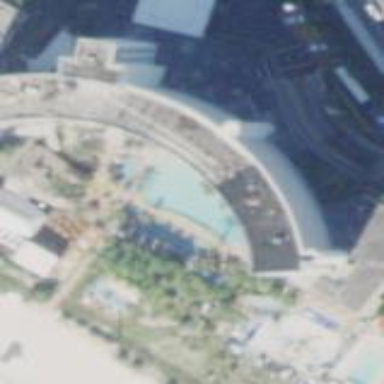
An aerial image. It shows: Hotel building.